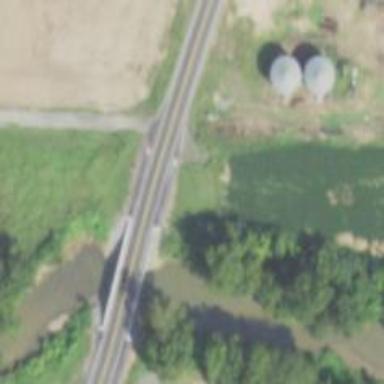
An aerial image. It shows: Residential road crossing beam bridge.